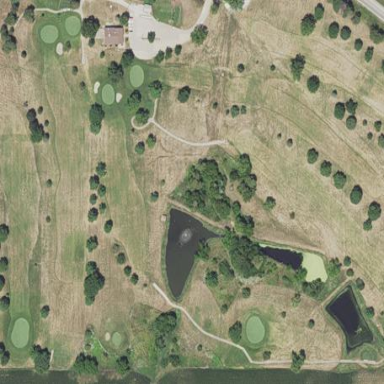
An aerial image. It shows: Golf course surrounded by greenery.